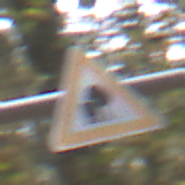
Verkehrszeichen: UnzureichendesLichtraumprofil
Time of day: MorningAfternoon
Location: Outdoor (Nature)
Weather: Overcast
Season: Autumn
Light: Natural